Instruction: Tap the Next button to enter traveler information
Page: cart
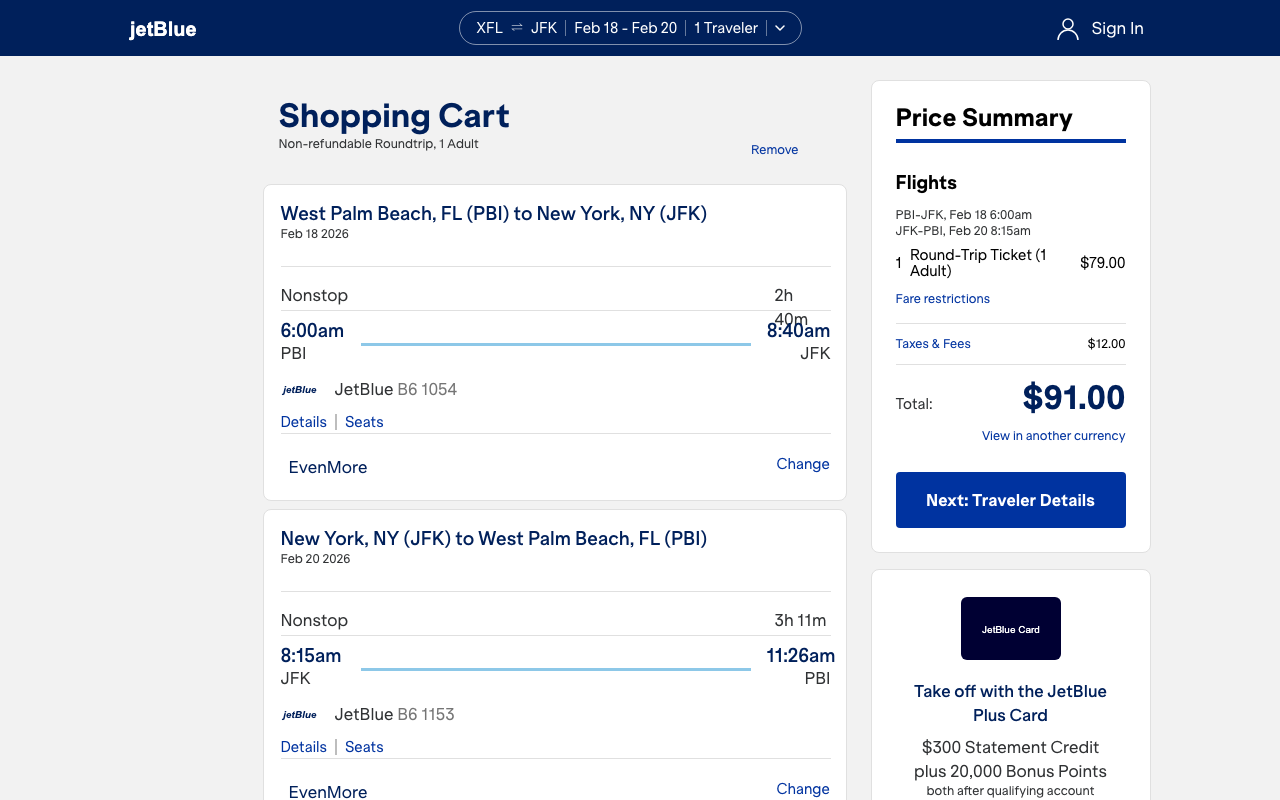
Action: click